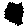
Label: bird